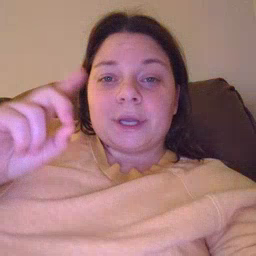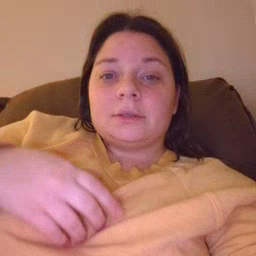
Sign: where